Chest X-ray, PA view. Patient: 50 years old, sex M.
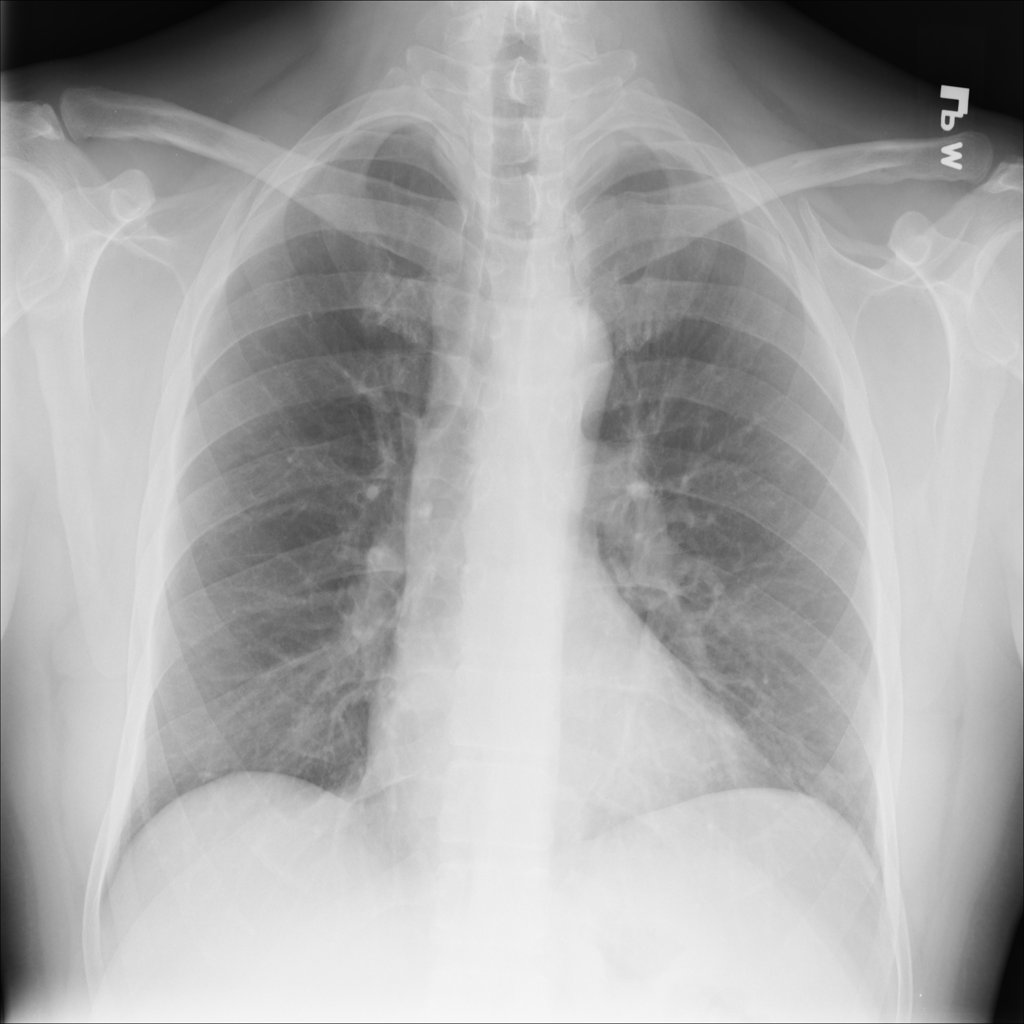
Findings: No Finding